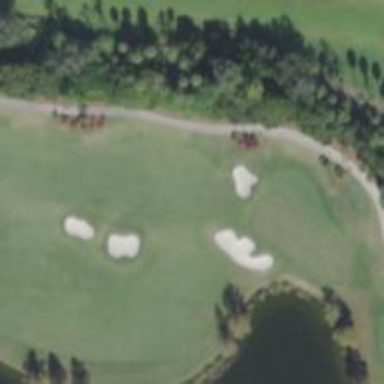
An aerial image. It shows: Golf hole.